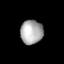
Tissue: lung
Cell type: Endothelial cells
Senescence score: 0.6073
Nuclear area (px): 533
Mean DAPI intensity: 170.572